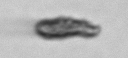
Label: Pseudochattonella_farcimen